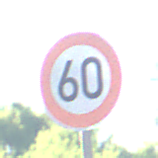
Verkehrszeichen: Geschwindigkeit60
Umgebung: Outdoor, Nature
Tageszeit: MorningAfternoon
Wetter: Clear
Licht: Natural
Jahreszeit: NotSpecified
Kontrast: HighContrast